Field crop: maize
Growth stage: 2
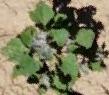
Species: chenopodium